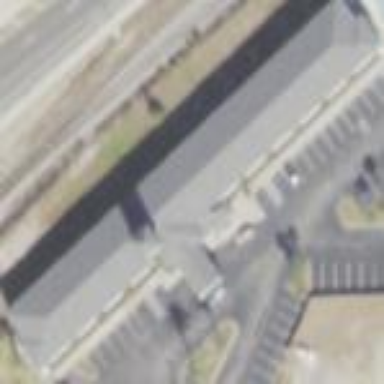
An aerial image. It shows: Hotel building.